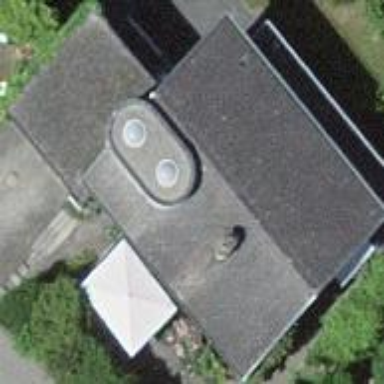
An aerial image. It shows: Residential building with gabled roof oriented along its length.